Field crop: maize
Growth stage: 2
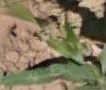
Species: maize